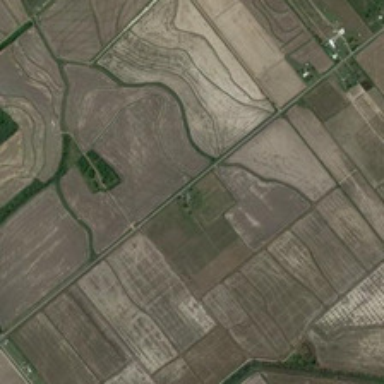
A lot of farmland has been planted on the land .